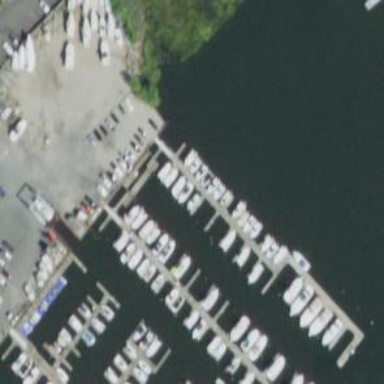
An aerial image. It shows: Pier with mooring facilities.